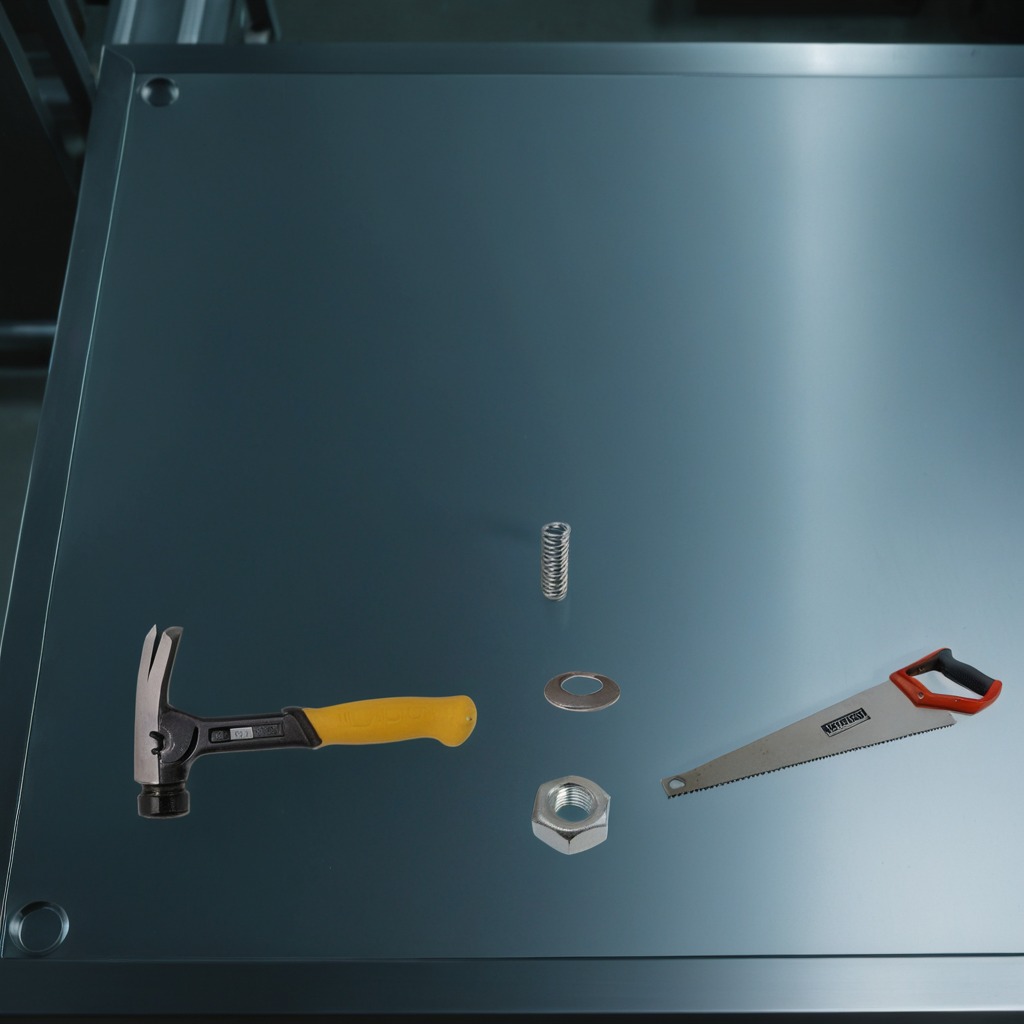
A metal washer, a hammer, a coiled metal spring, a handheld metal saw, and a metal nut are lying on the metal table in a machine shop under fluorescent lights.